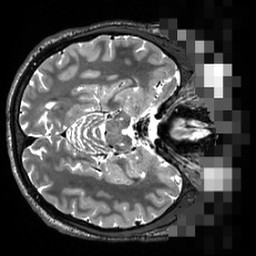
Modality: T2w
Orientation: axial
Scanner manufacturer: siemens
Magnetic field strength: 3 T
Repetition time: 3.2 s
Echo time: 0.564 s